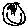
Label: smiley face